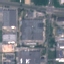
Label: Industrial